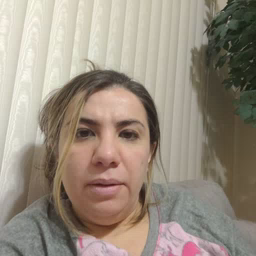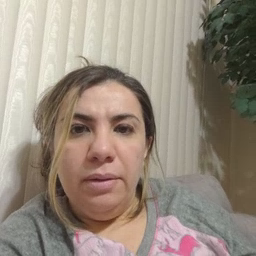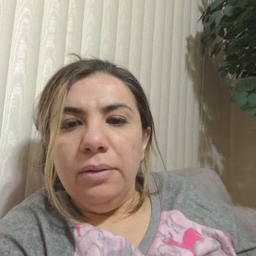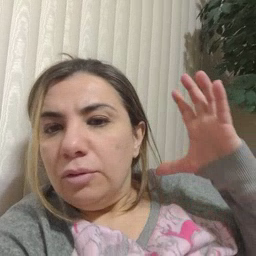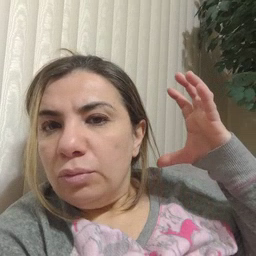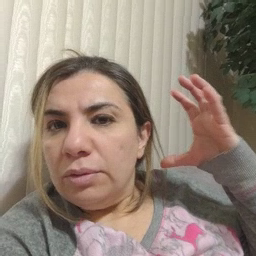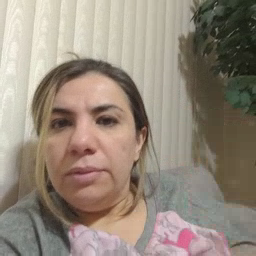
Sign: radio